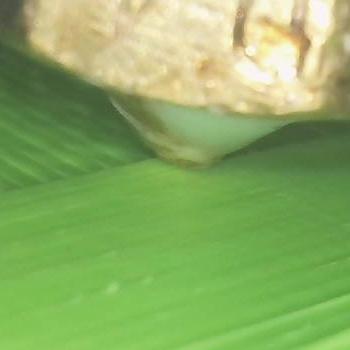
Flow rate: 70%